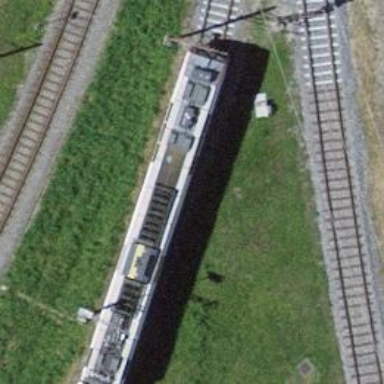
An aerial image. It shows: Single-track electrified railway yard with contact line electrification.